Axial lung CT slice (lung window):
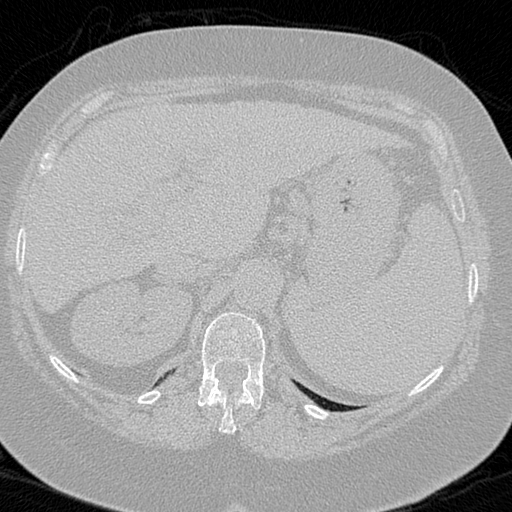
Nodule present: no